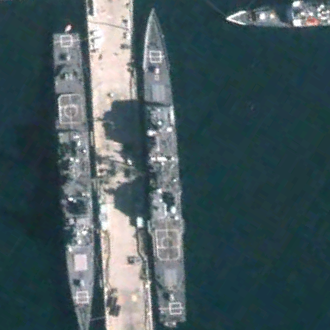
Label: cruiser